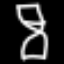
Label: hourglass